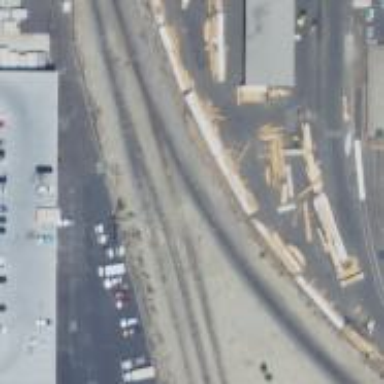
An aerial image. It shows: Railway yard in service.